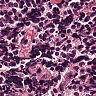
Metastatic tissue present: no